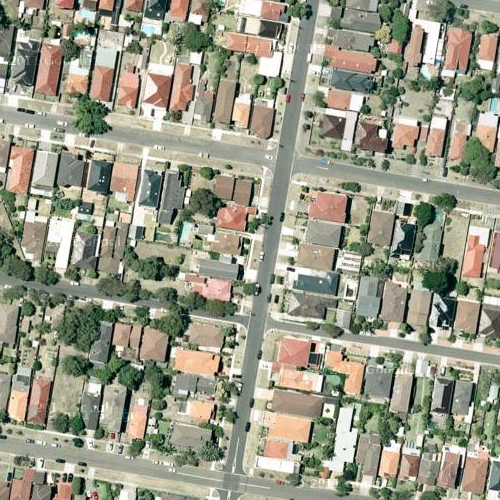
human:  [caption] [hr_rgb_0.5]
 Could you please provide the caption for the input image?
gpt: Many houses arranged neatly in the dense residential area .

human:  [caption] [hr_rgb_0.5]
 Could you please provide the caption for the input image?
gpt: There are many houses arranged neatly and separated by some roads .

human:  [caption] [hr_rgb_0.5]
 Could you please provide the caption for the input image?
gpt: Many houses are densely arranged and some roads go through this area .

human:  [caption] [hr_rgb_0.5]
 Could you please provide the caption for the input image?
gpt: A residential area with some roads go through .

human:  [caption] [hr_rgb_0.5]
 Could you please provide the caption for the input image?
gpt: A residential area with many houses arranged neatly and separated by some roads .